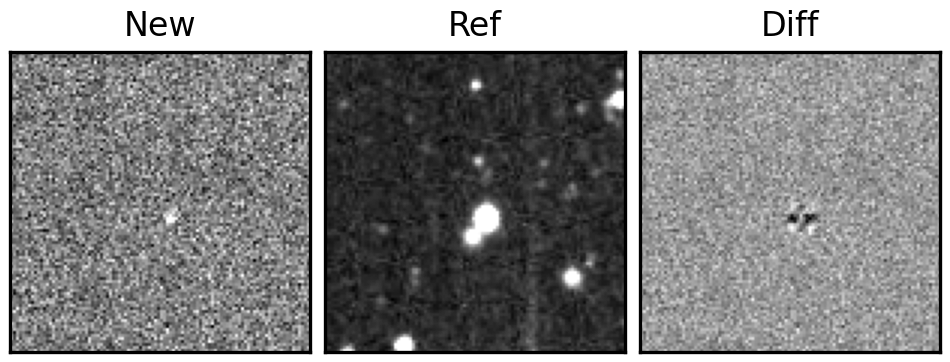
Label: bogus